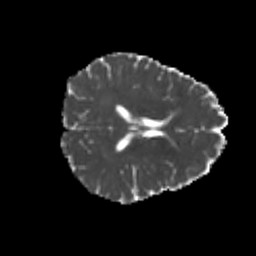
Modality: MD
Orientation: axial
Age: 26
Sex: male
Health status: healthy
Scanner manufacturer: philips
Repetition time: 7.389 s
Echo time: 0.08599 s